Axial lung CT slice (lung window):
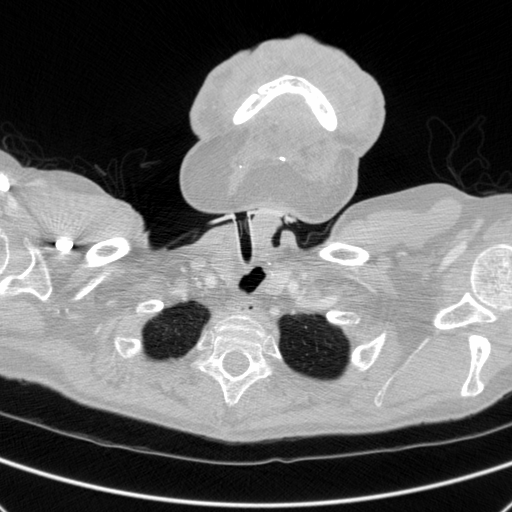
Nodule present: no